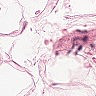
Metastatic tissue present: no